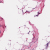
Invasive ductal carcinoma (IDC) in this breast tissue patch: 1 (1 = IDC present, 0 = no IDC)